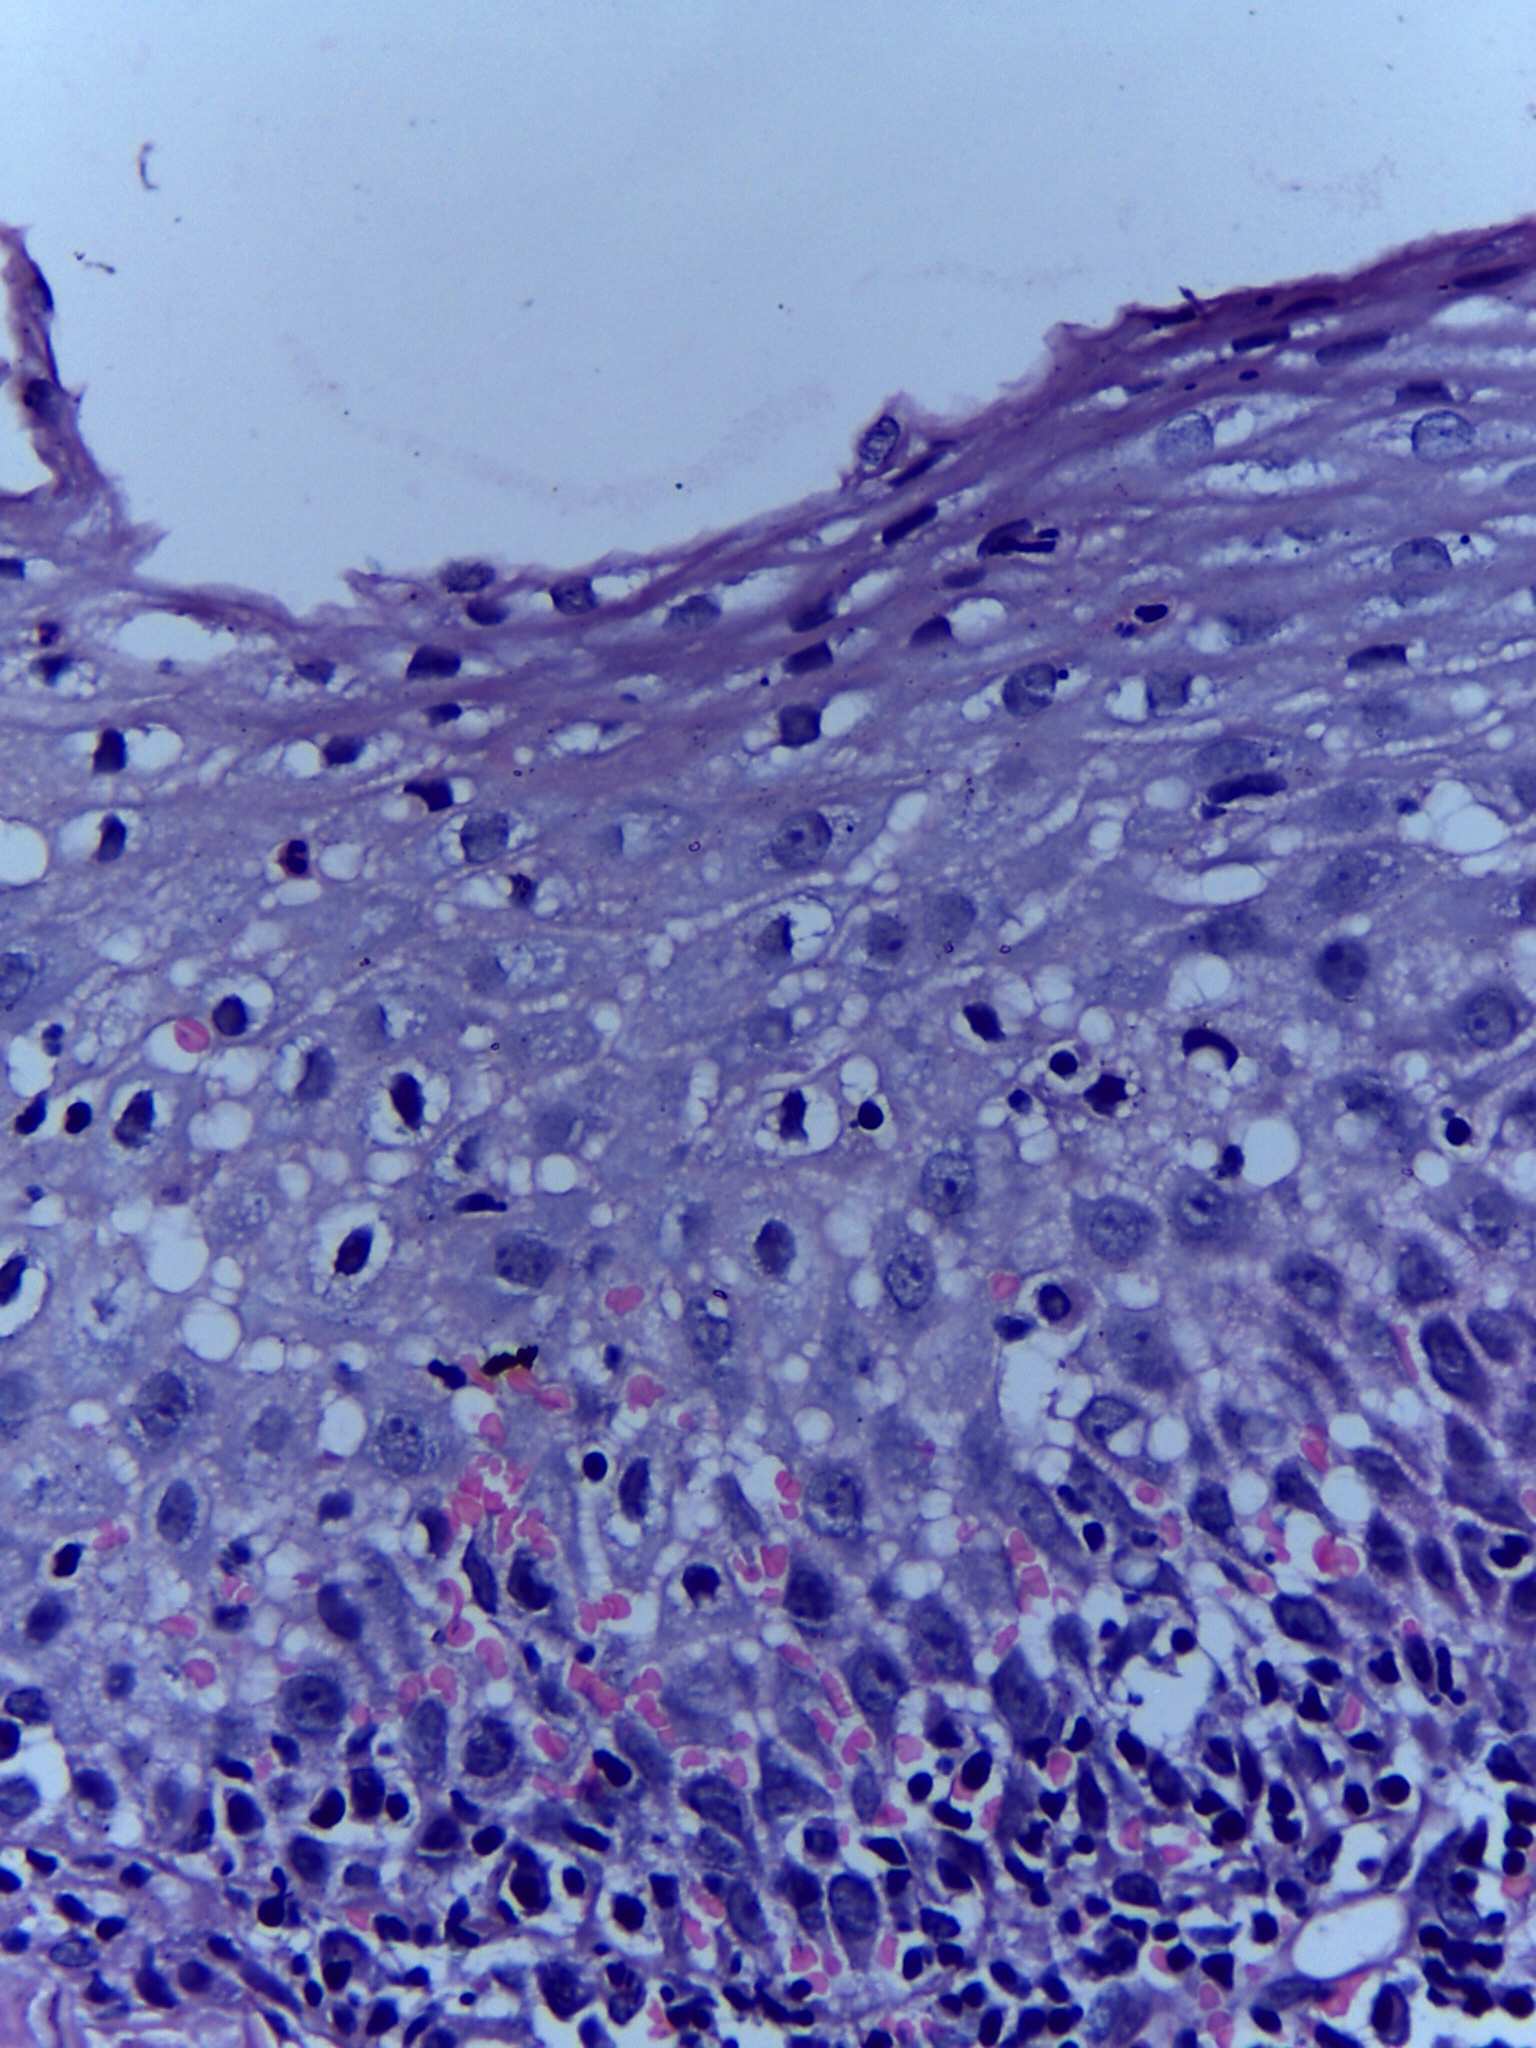
Diagnosis: OSCC